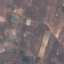
Label: PermanentCrop